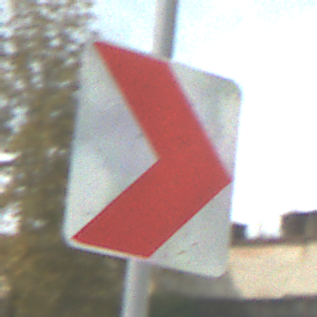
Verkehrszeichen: RichtungstafelnInKurvenKleinLinks
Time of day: Midday
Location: Outdoor (Suburban)
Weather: PartlyCloudy
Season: Summer
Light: Natural